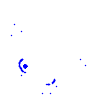
Particle: pion